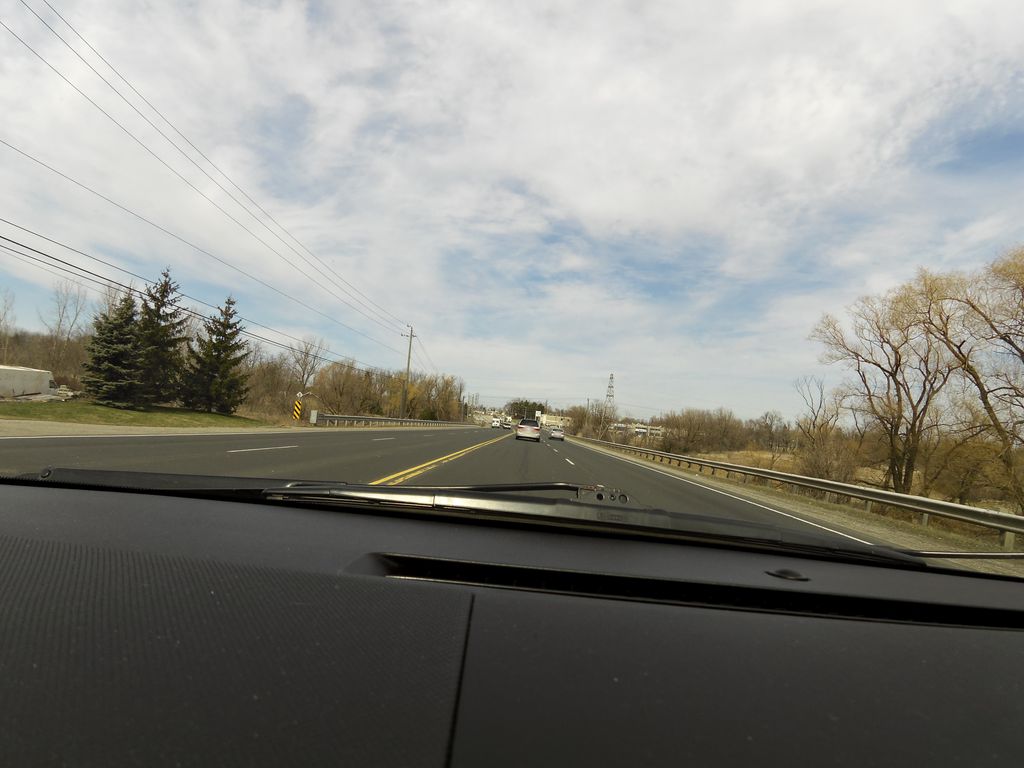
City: hamilton